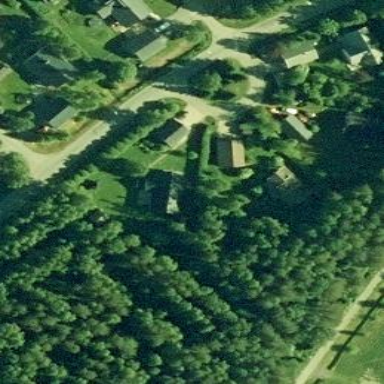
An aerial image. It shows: Residential area.